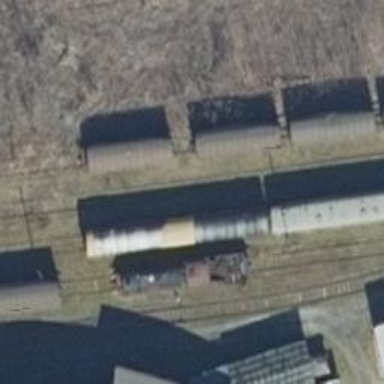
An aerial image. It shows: Railway yard in service.